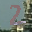
Label: 2